Question: The graphic below shows a compilation error involving my 'if-else' conditional when attempting to implement the 'compareTo()' method located in my 'Tool' class. I am uncertain of the issue, as it would appear that the method is 'public' and within my 'Tool' class (from which the two objects being compared are constructed).

'''
public interface Product {
public abstract String getName();
public abstract double getCost();
}
public abstract class Vehicle implements Product {
private String name;
private double cost;
public Vehicle(String name, double cost) {
this.name = name;
this.cost = cost;
}
public String getName() {
return name;
}
public double getCost() {
return cost;
}
}
public class Car extends Vehicle {
public Car(String s, double d) {
super(s, d);
}
}
public class Truck extends Vehicle {
public Truck(String s, double d) {
super(s, d);
}
}
public class Tool implements Product, Comparable<Product> {
private String name;
private double cost;
public Tool(String name, double cost) {
this.name = name;
this.cost = cost;
}
public String getName() {
return name;
}
public double getCost() {
return cost;
}
public int compareTo(Product obj) {
if (getCost() < obj.getCost()) {
return -1;
} else if (getCost() == obj.getCost()) {
return 0;
} else {
return 1;
}
}
}
import java.util.*;
public class InventoryDemo
{
public static void main(String [] args) {
ArrayList<Product> list = new ArrayList<Product>();
list.add(new Car("Jagur", <PHONE>));
list.add(new Car("Neon", 17000));
list.add(new Tool("JigSaw", 149.18));
list.add(new Car("Jaguar", 110000));
list.add(new Car("Neon", 17500));
list.add(new Car("Neon", 17875.32));
list.add(new Truck("RAM", 35700));
list.add(new Tool("CircularSaw", 200));
list.add(new Tool("CircularSaw", 150));
list.add(new Tool("saw1", 200));
list.add(new Tool("saw2", 150));
if(list.get(9).compareTo(list.get(10)) == 0) {
System.out.println("
They are the same size using compareTo().");
} else {
System.out.println("
They are not the same size using compareTo().");
}
}
}
'''
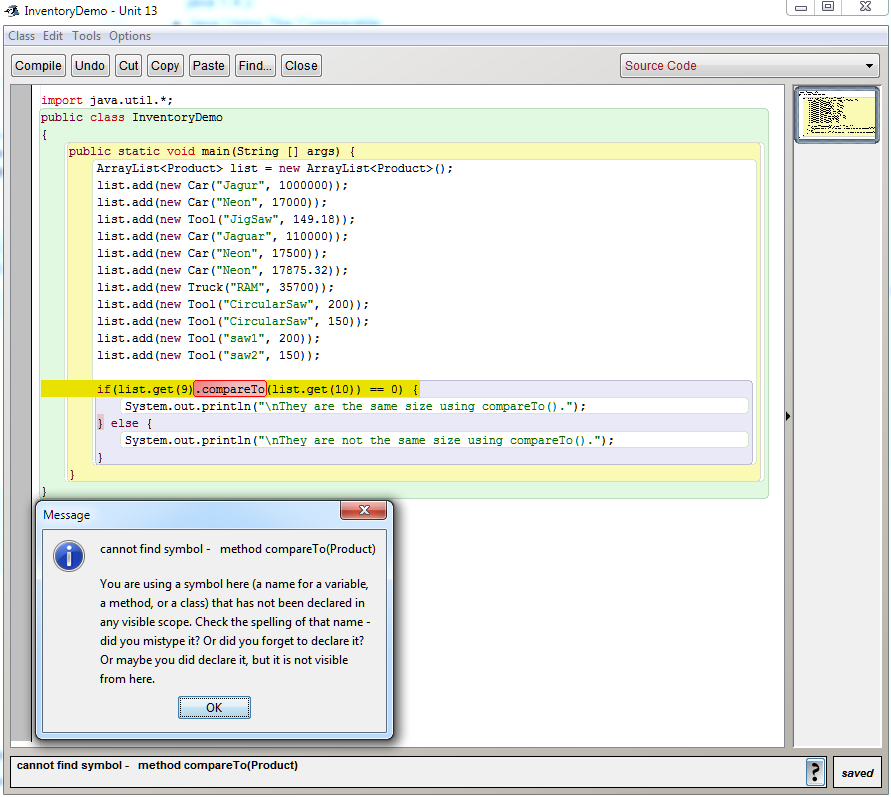
Answer: The Problem is your list is of type 'List<Product>', but product does not implement the 'Comparable' interface, therefore this type does not implement the method.
Make
'''
public interface Product extends Comparable<Product> {
public abstract String getName();
public abstract double getCost();
}
'''